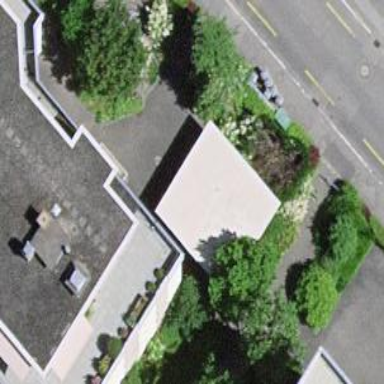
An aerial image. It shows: Shed building.